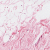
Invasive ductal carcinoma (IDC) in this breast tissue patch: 0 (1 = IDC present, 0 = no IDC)